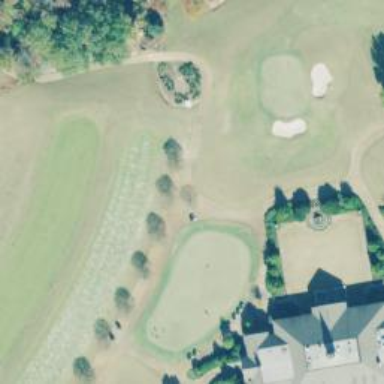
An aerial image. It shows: Path for both road and golf.